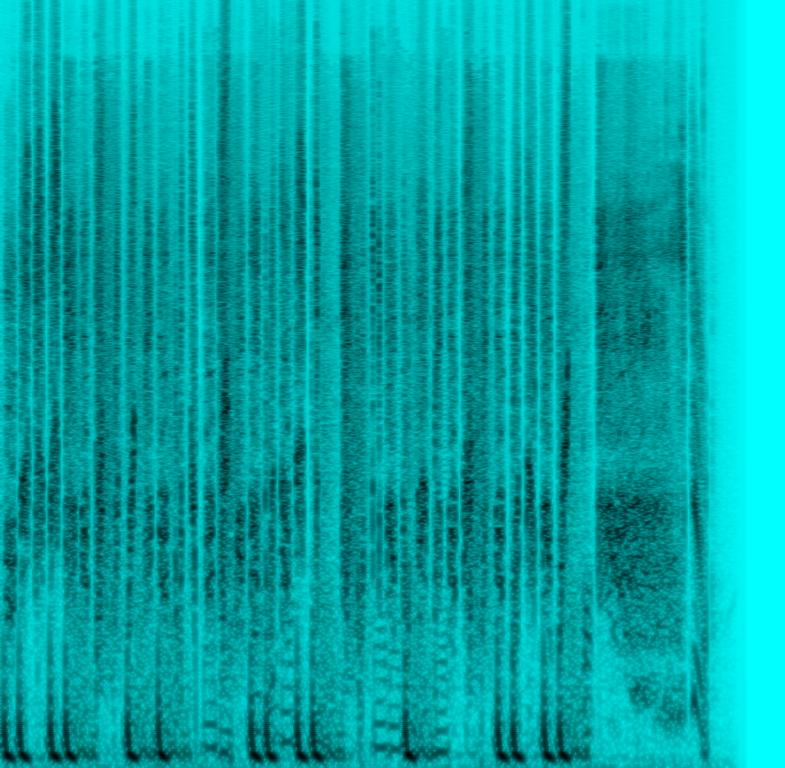
The song is an instrumental followed by the DJ talking about his lessons. The tempo is medium with disc scratching, steady drumming rhythm, various clapping percussion, modulated vocal samples, and a percussive bass line. The song is an electronic dance tune.